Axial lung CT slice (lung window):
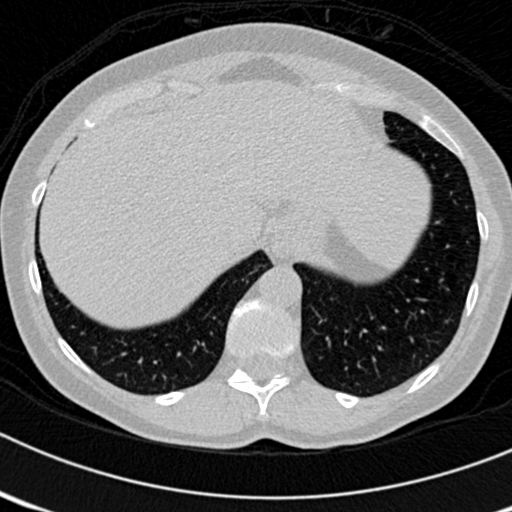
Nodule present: no